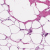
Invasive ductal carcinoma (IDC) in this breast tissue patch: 0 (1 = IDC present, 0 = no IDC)